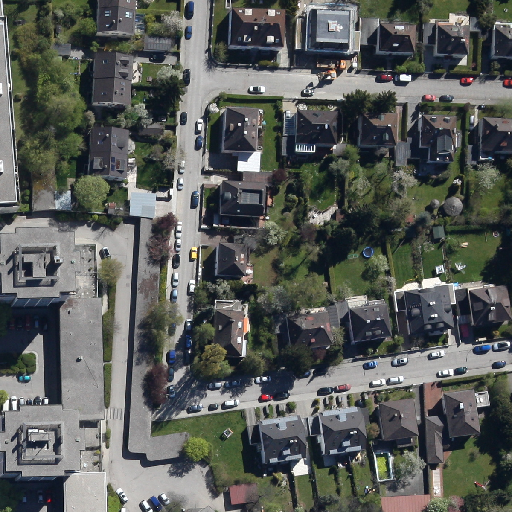
Referring expression: car